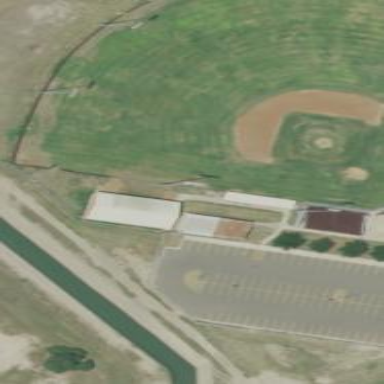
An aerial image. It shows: Grassy baseball pitch for leisure sports.